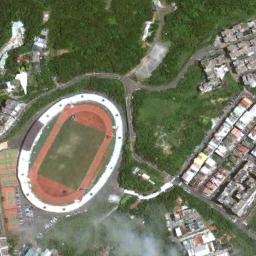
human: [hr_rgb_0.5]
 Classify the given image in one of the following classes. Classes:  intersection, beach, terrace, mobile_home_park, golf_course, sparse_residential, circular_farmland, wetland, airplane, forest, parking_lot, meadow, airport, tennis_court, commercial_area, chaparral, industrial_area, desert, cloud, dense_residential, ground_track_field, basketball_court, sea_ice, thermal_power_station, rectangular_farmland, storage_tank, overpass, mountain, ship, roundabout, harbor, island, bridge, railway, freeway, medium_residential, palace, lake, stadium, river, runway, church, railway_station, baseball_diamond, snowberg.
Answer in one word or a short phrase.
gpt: stadium